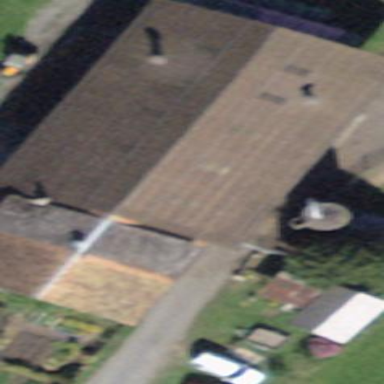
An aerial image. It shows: Farm building.